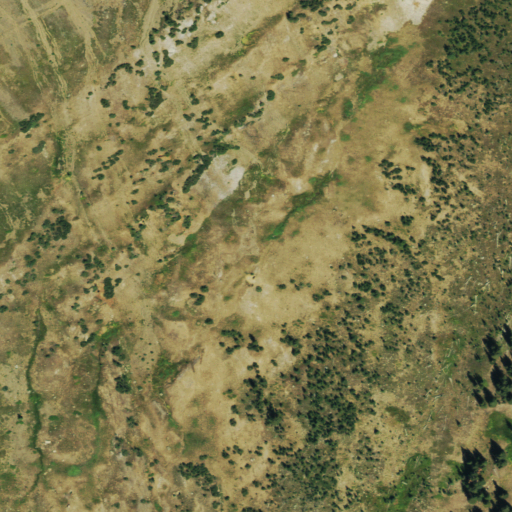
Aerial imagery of depression(s) in Colorado named Evans Basin containing shrub, grassland, and evergreen forest